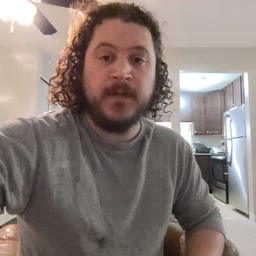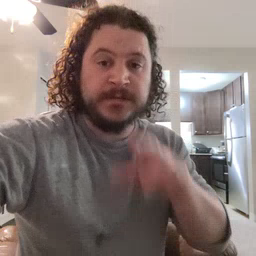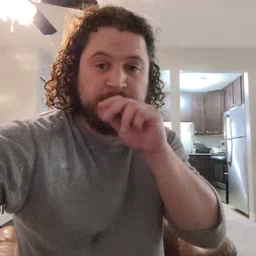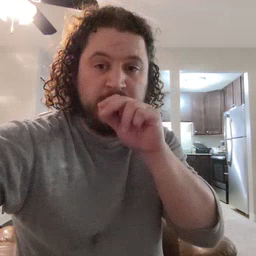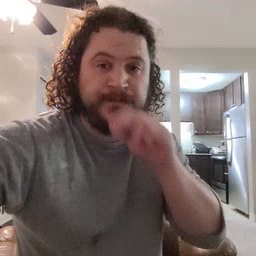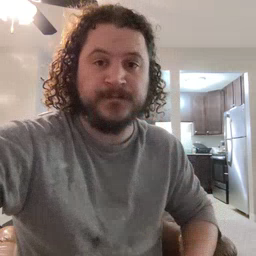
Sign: duck